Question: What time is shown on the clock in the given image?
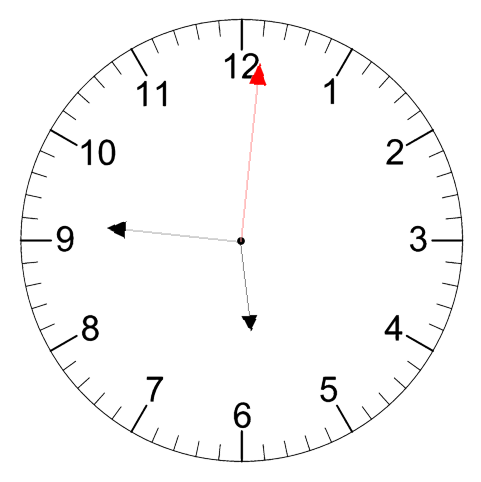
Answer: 05:46:01